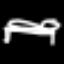
Label: bed